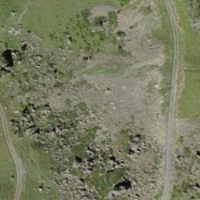
EUNIS habitat code: 23
Species observed at this site:
Pyrrhocorax graculus
Delichon urbicum
Motacilla alba
Hirundo rustica